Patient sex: F
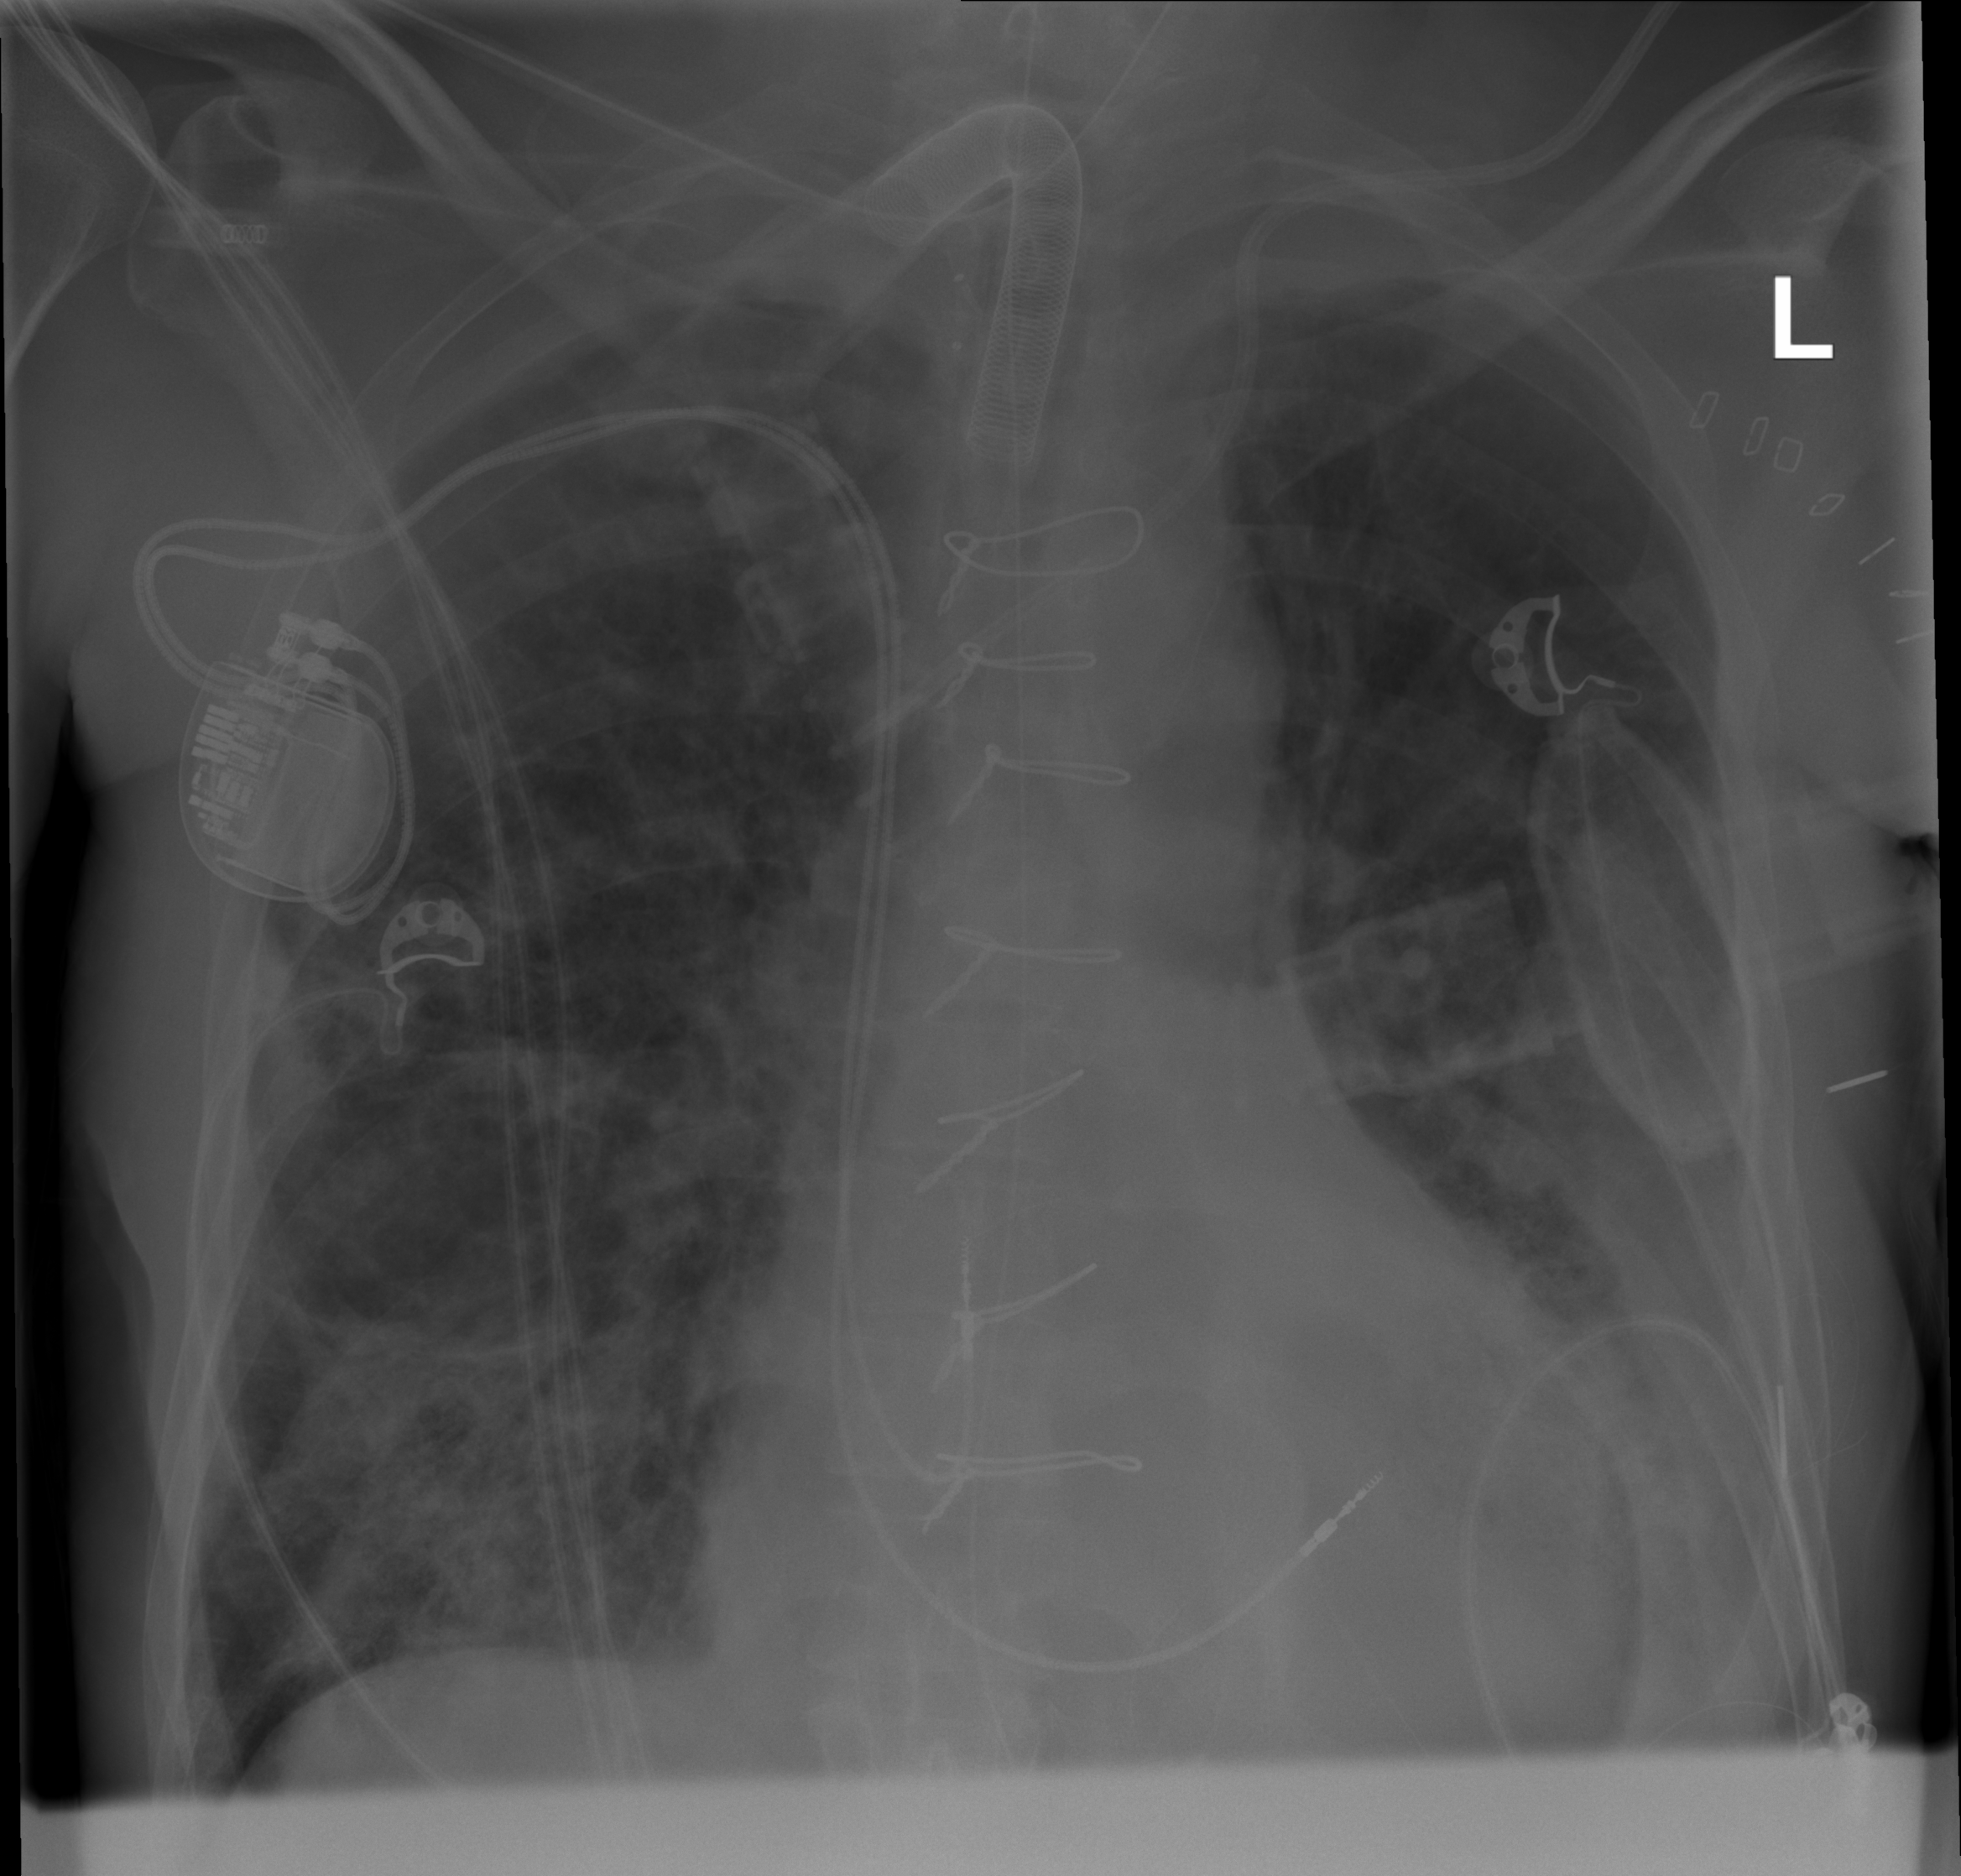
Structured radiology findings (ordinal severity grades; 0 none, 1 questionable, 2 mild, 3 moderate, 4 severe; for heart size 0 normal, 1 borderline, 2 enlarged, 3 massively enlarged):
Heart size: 2
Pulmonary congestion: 2
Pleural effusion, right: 0
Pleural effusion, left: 3
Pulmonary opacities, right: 2
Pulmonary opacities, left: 2
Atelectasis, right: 2
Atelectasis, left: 2